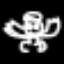
Label: angel